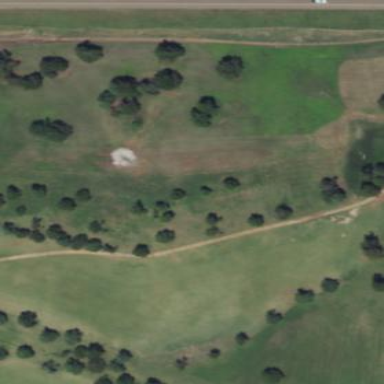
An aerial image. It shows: Golf fairway surrounded by grass.